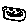
Label: smiley face